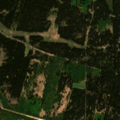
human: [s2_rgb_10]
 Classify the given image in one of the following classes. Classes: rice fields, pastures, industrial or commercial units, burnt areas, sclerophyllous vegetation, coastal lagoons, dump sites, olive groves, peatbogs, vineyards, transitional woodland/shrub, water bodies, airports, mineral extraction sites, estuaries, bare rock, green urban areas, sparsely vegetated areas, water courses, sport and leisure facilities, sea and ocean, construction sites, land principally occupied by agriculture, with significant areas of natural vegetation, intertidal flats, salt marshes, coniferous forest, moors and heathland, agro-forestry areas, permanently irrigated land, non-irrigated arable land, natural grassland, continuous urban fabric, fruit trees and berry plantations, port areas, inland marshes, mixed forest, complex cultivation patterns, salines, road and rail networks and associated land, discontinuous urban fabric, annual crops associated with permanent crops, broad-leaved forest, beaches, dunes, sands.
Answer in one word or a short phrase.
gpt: coniferous forest, mixed forest, moors and heathland